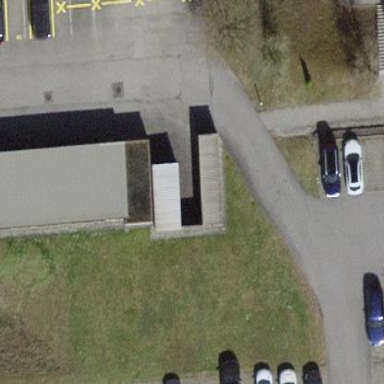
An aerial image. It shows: View of roof of building.